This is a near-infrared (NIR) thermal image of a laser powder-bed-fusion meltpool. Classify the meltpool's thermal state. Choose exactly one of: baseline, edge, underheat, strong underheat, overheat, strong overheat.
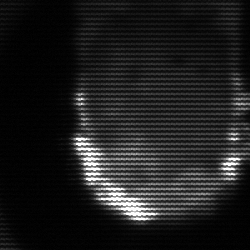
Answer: baseline